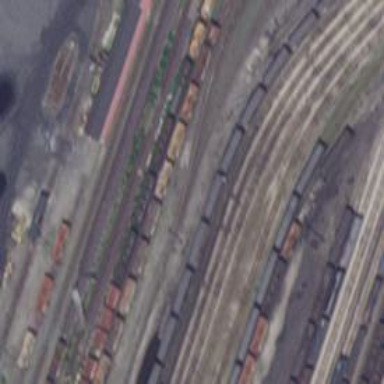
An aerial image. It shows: Railway yard.